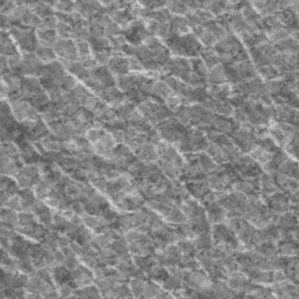
Label: frost